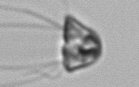
Label: flagellate_morphotype1